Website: walmart
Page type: payment
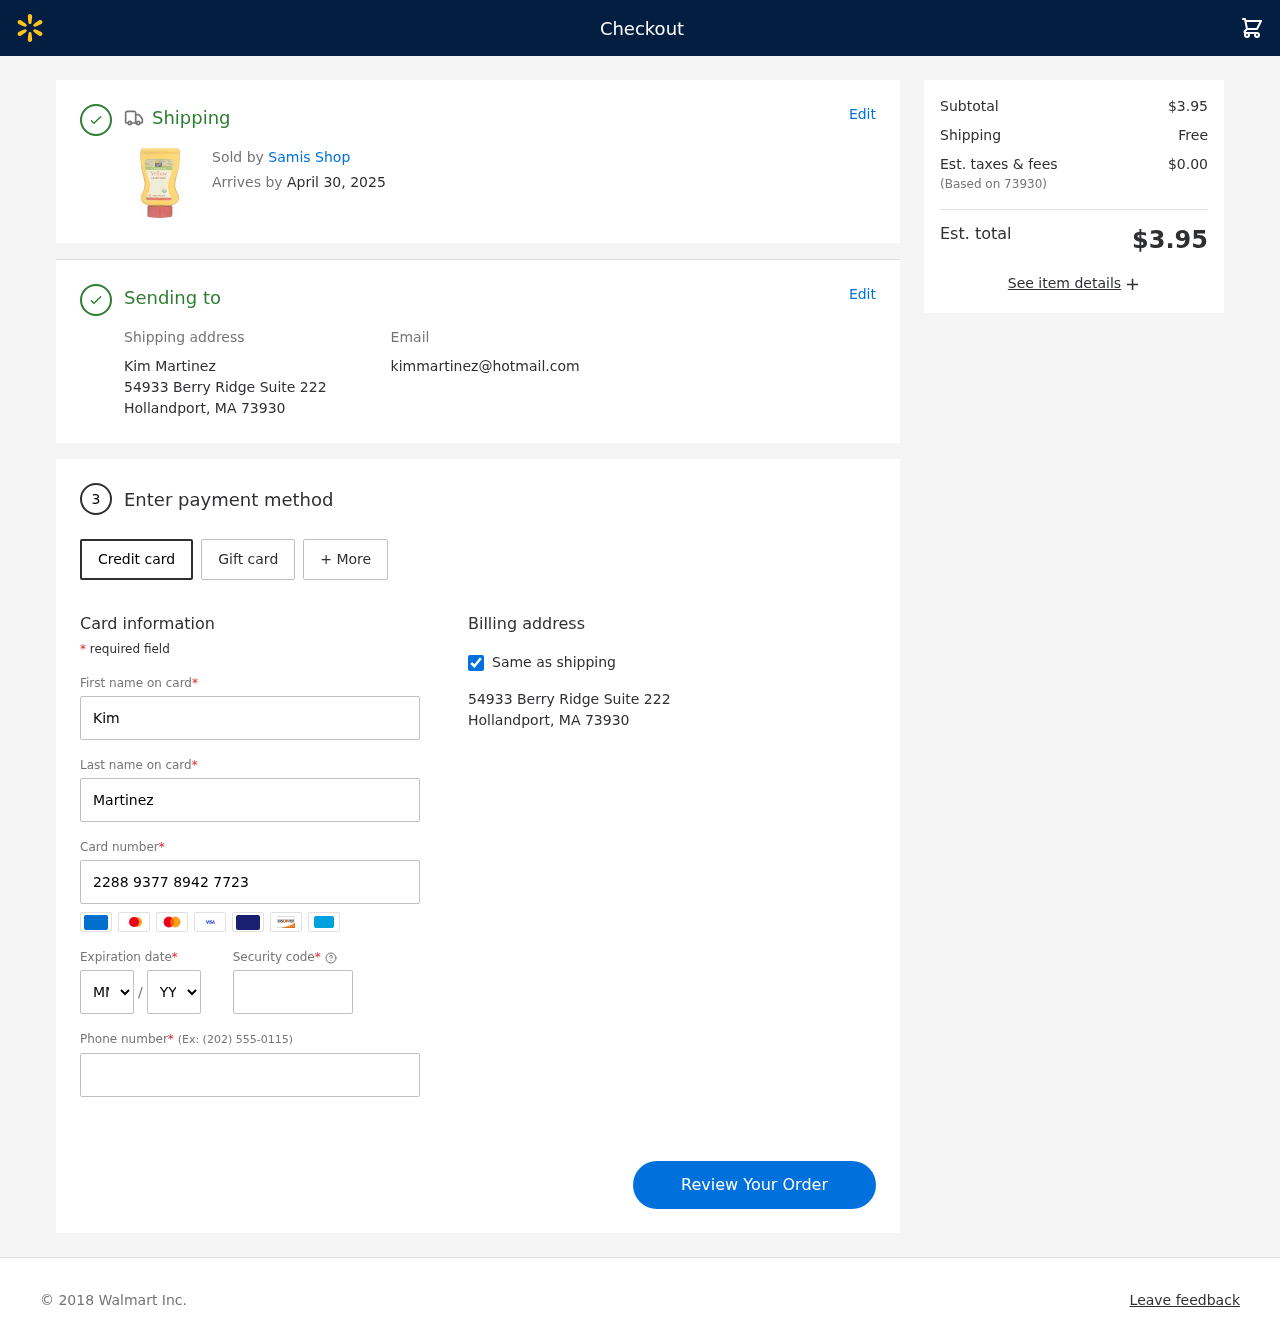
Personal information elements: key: PII_CARD_CVV
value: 905
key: PII_CARD_EXPIRY_MONTH
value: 07
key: PII_CARD_EXPIRY_YEAR
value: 29
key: PII_CARD_NUMBER
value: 2288 9377 8942 7723
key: PII_CITY_STATE_ZIP
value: Hollandport, MA 73930
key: PII_EMAIL
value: kimmartinez@hotmail.com
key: PII_FIRSTNAME
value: Kim
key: PII_FULLNAME
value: Kim Martinez
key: PII_LASTNAME
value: Martinez
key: PII_PHONE
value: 7106896994
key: PII_POSTCODE
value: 73930
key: PII_STREET
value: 54933 Berry Ridge Suite 222
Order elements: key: ORDER_DELIVERY_DATE
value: April 30, 2025
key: ORDER_SUBTOTAL
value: $3.95
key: ORDER_SHIPPING_COST
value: Free
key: ORDER_TAX
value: $0.00
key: ORDER_TOTAL
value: $3.95